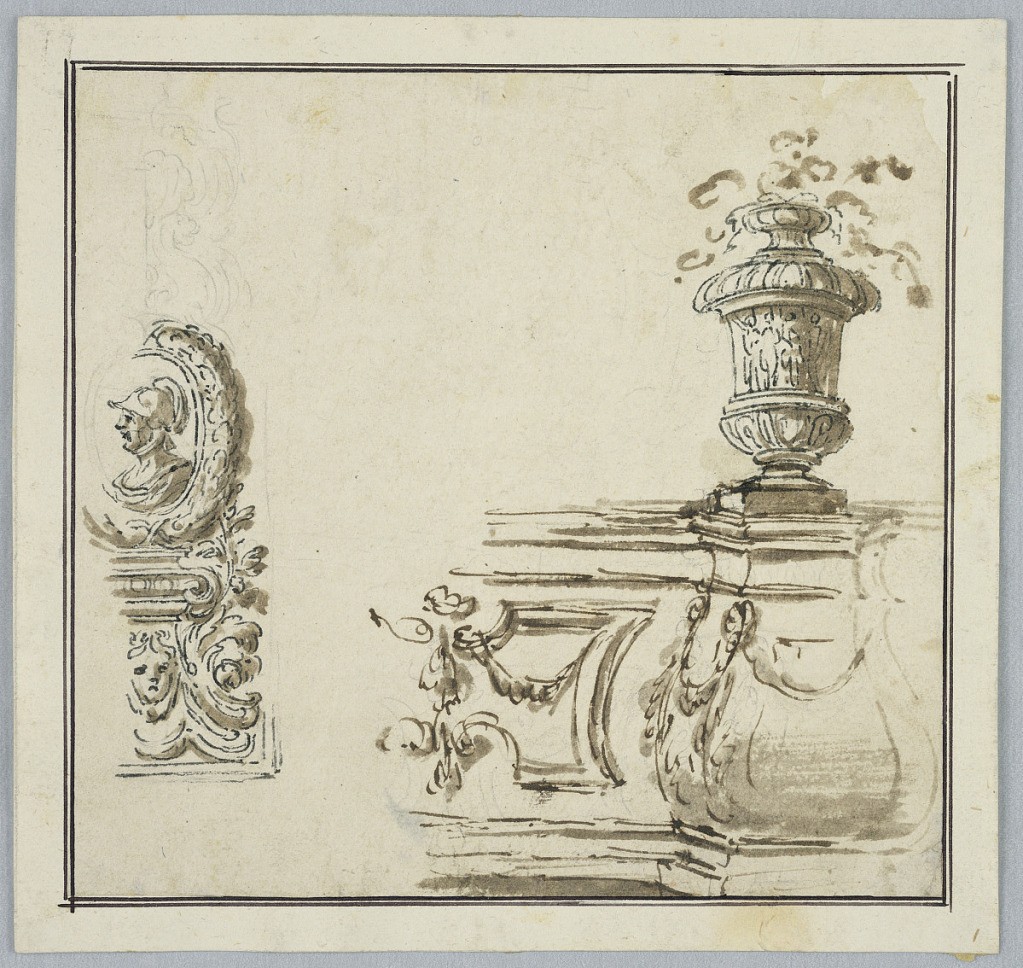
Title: Designs for Architectural Ornament
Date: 18th century
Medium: Pen and ink, brush and wash on paper
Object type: Drawing
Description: At left, a profile medallion of a soldier framed with a wreath, resting on a grotesque base. At right, the corner of garden architecture with a vase.